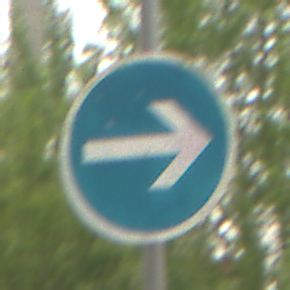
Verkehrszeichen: VorgeschriebeneFahrtrichtungHierRechts
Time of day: MorningAfternoon
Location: Outdoor (Nature)
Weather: Overcast
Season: NotSpecified
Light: Natural